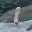
Label: 1